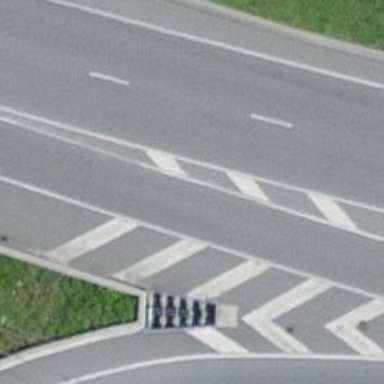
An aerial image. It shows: Secondary road with asphalt surface.